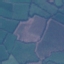
Land use / land cover class: Pasture